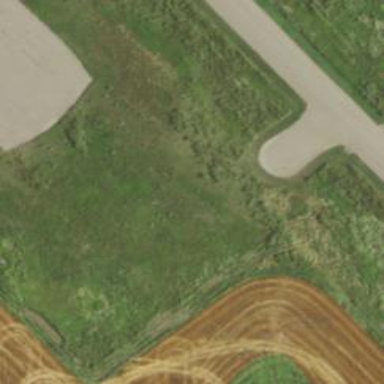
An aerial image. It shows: Image of taxiway at airport.